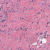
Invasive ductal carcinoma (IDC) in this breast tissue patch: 0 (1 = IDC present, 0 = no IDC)